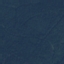
Label: Forest